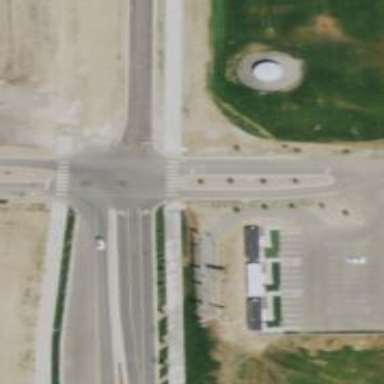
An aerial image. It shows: Marked crossing on cycleway road.